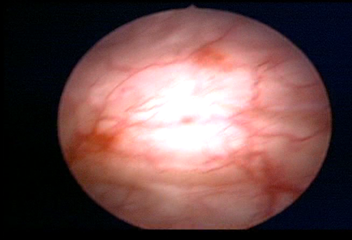
Modality: WLC
Class: Normal mucosa
Bladder cancer association: No